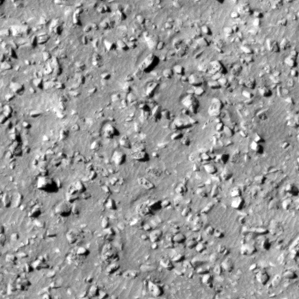
Label: non_frost